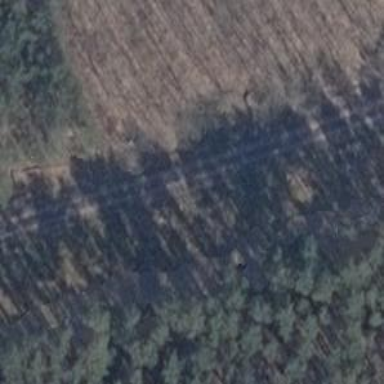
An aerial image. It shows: Track road with grade3 tracktype.